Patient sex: F
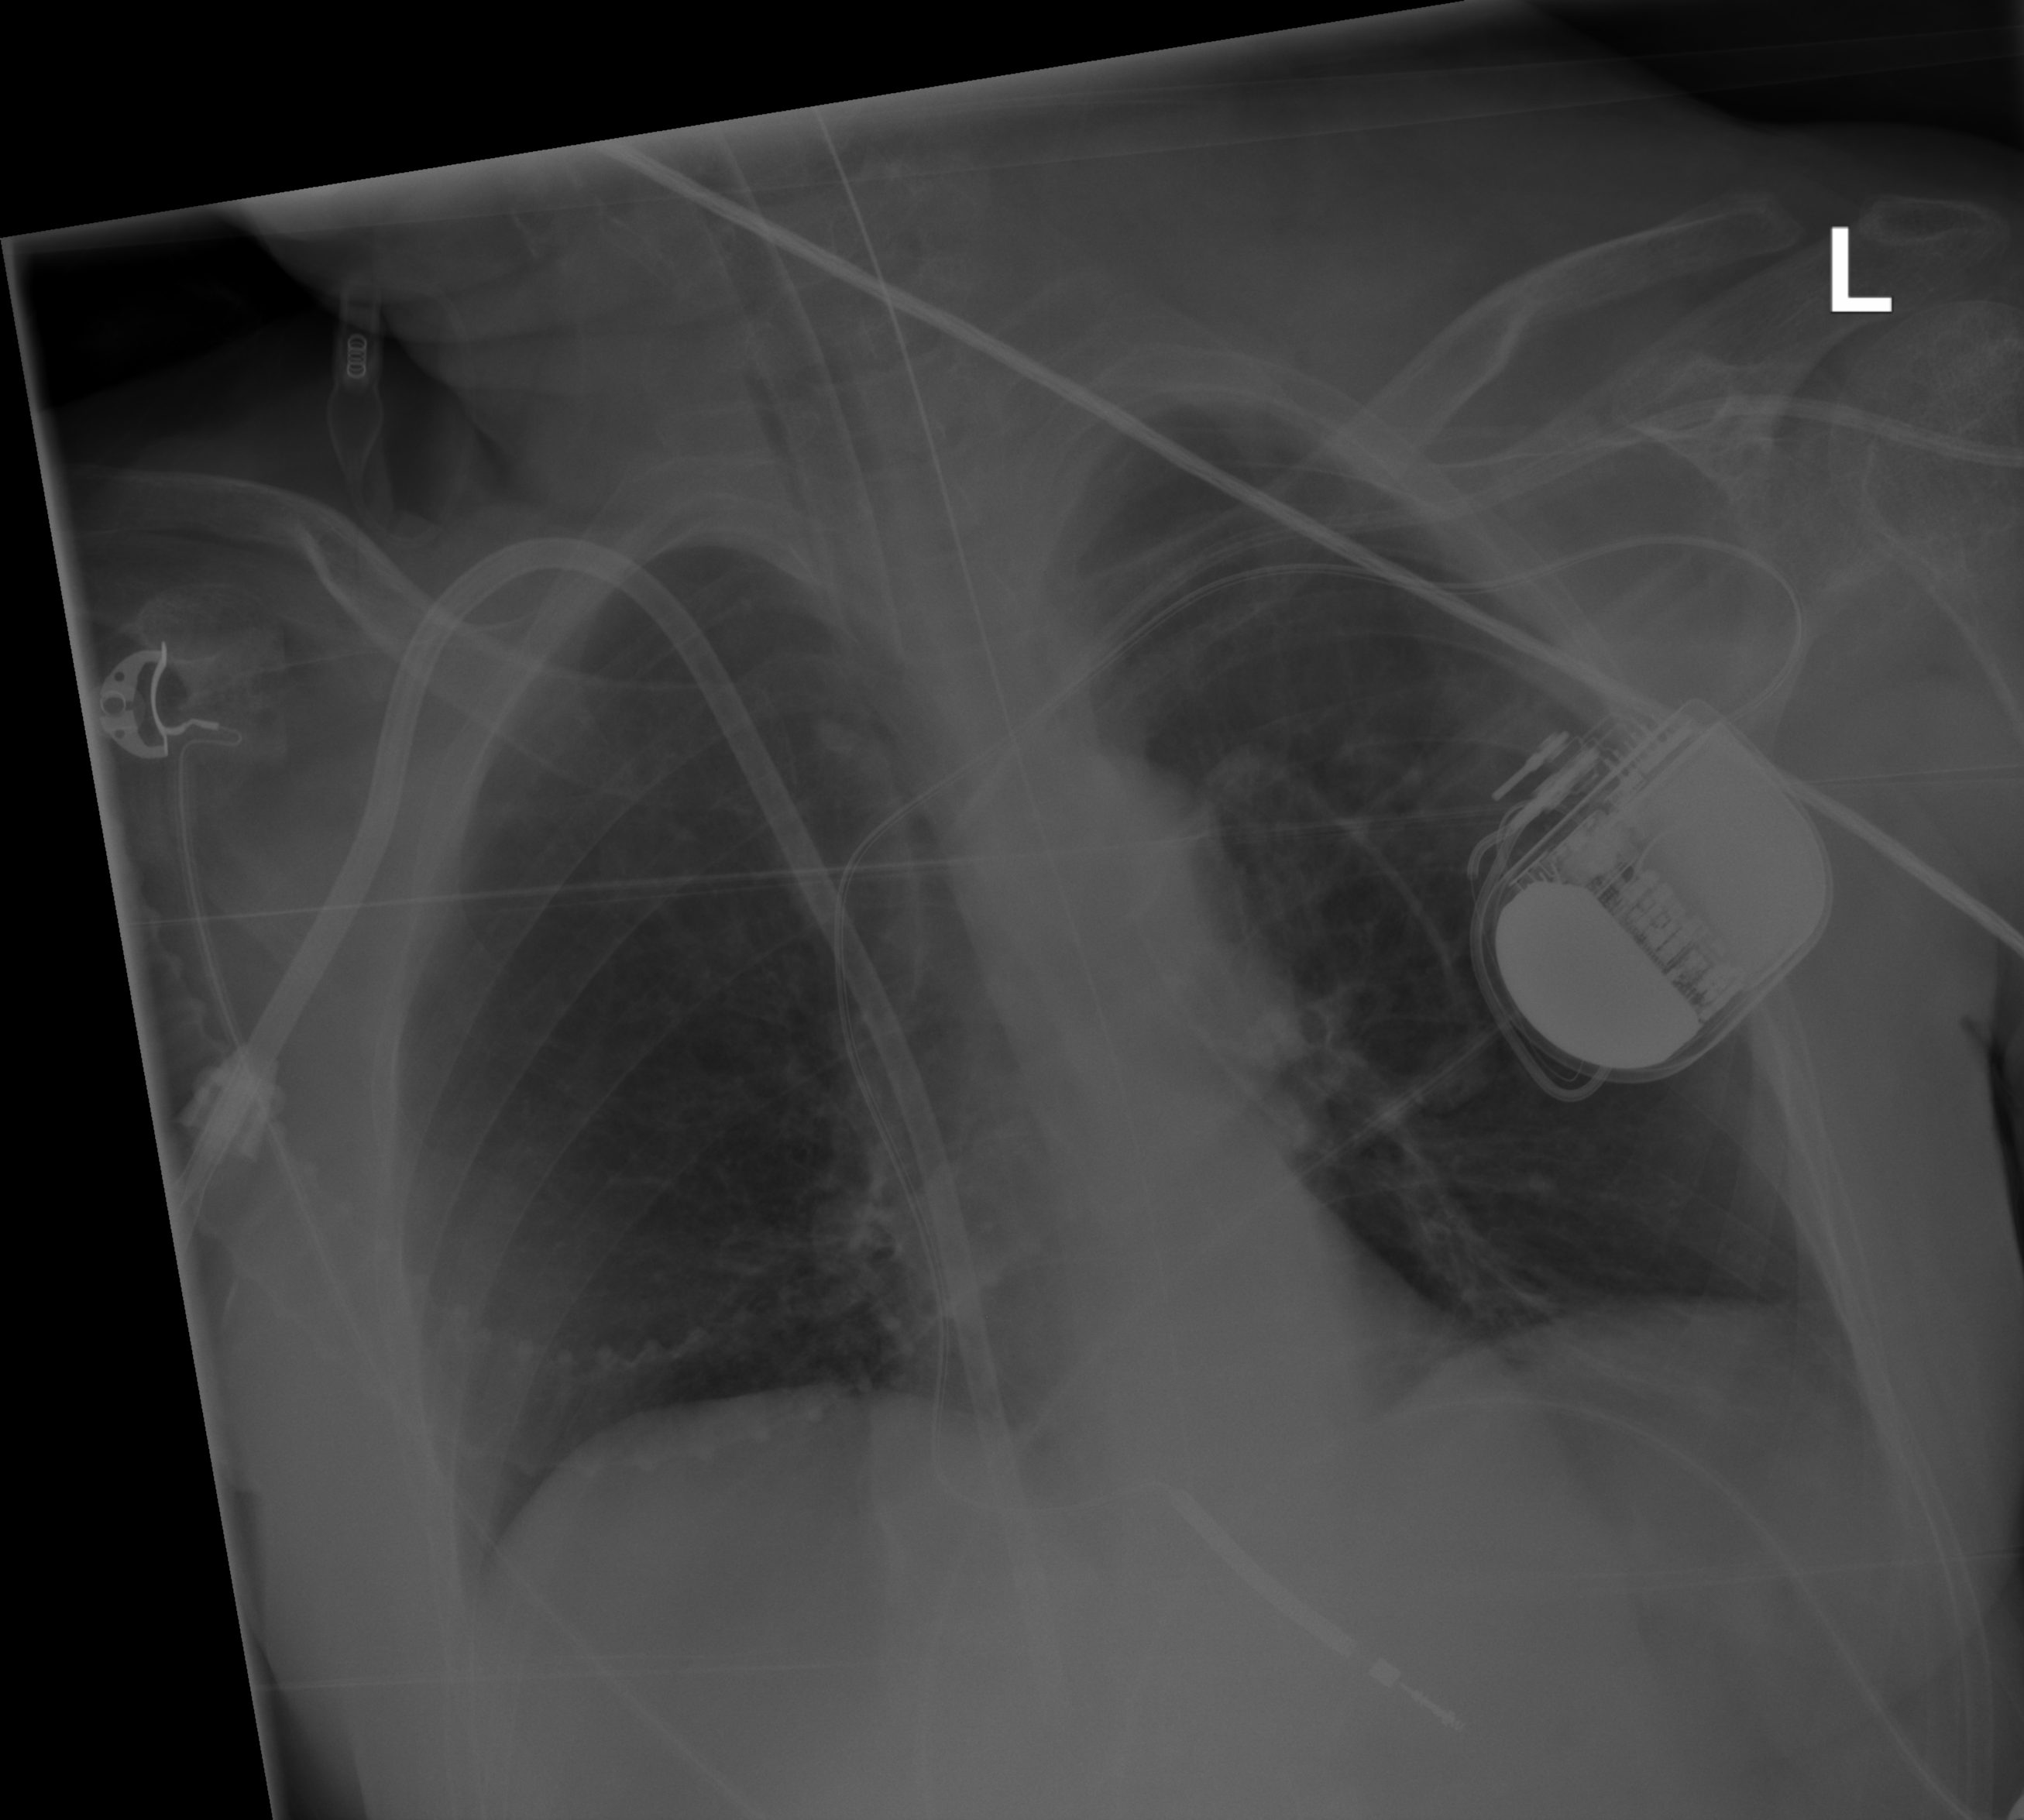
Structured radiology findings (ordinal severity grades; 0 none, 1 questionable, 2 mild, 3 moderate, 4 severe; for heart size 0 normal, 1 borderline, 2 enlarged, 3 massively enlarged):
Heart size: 0
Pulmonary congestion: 2
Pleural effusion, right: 0
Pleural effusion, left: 0
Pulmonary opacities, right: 0
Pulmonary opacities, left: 0
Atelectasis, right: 0
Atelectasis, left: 0